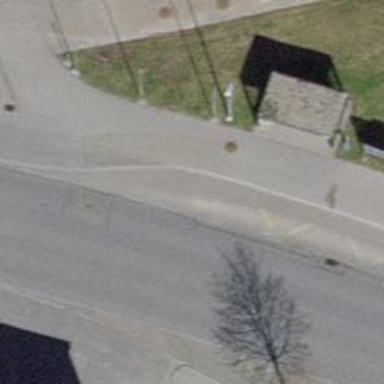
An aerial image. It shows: Bus stop with platform for public transport.